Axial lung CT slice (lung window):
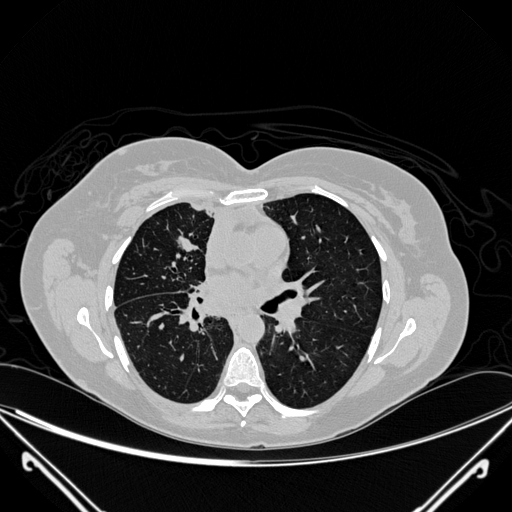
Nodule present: yes
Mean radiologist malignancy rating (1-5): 3.25